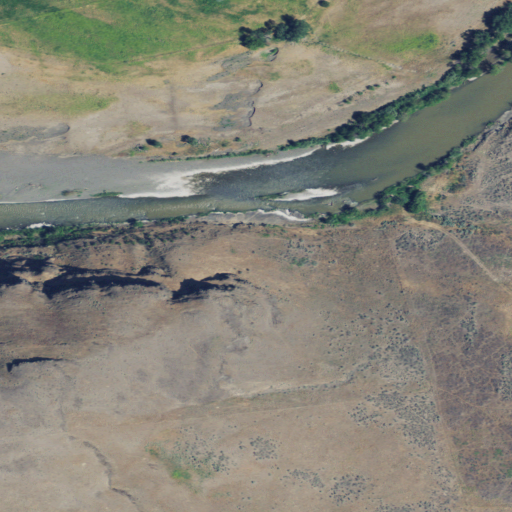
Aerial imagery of valley in Oregon named Coombs Canyon containing grassland, pasture, shrub, cultivated crops, open water, herbaceous wetlands, evergreen forest, and woody wetlands